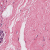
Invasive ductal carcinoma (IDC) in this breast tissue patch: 0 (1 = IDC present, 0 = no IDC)